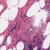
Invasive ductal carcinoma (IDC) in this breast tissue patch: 0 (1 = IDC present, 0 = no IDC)